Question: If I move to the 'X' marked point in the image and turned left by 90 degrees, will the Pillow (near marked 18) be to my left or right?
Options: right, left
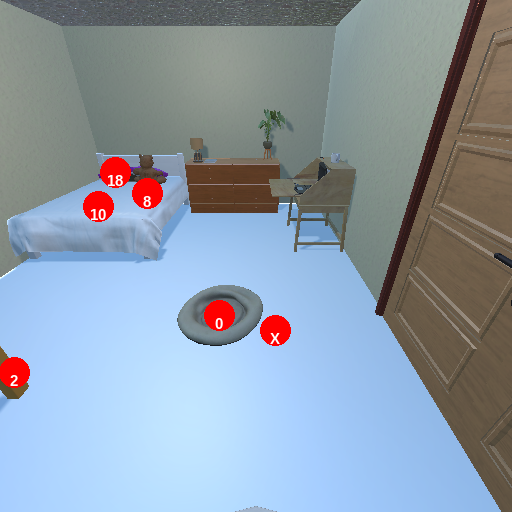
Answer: right